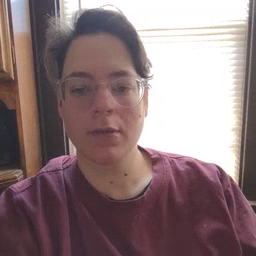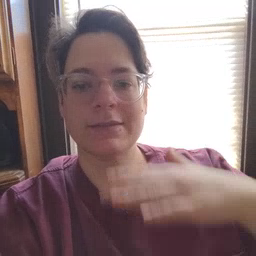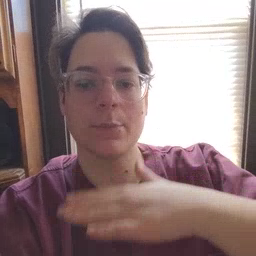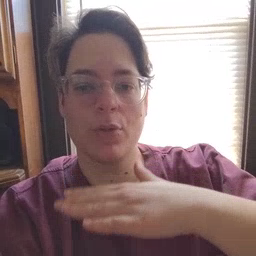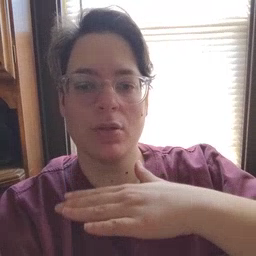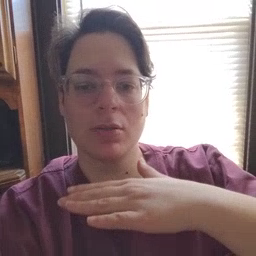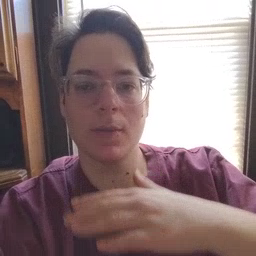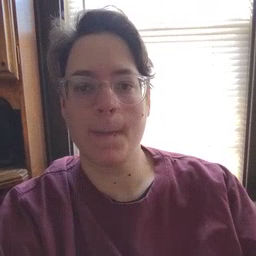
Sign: table